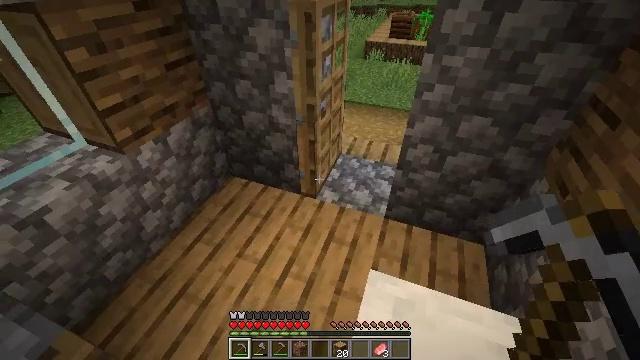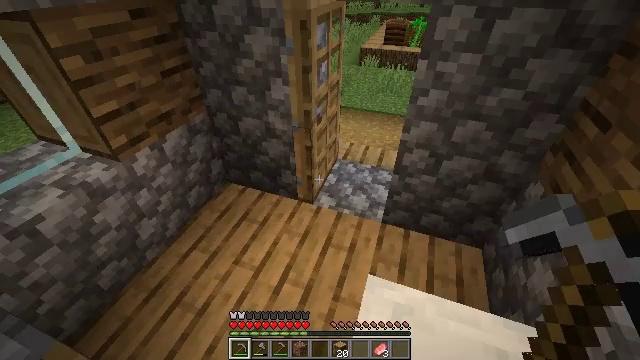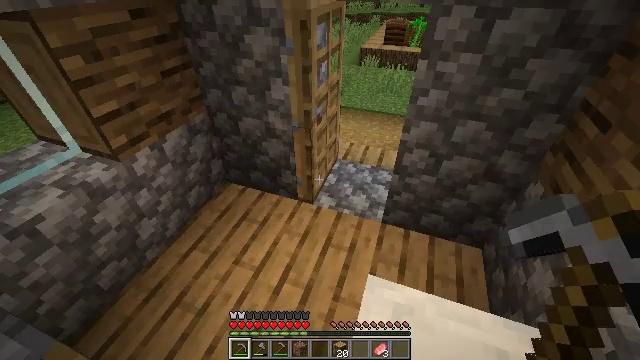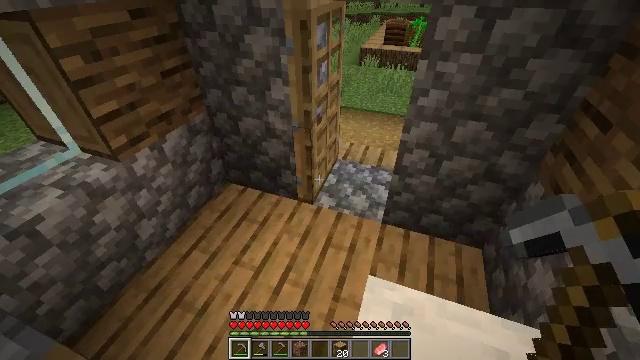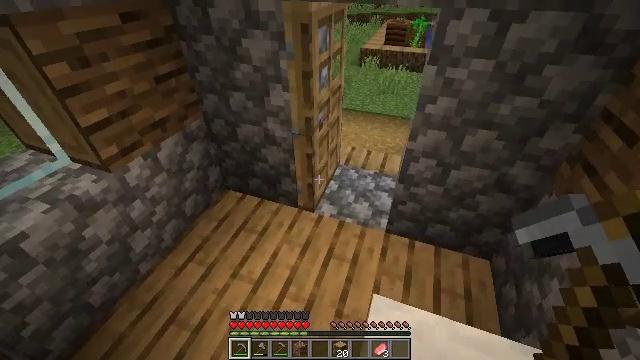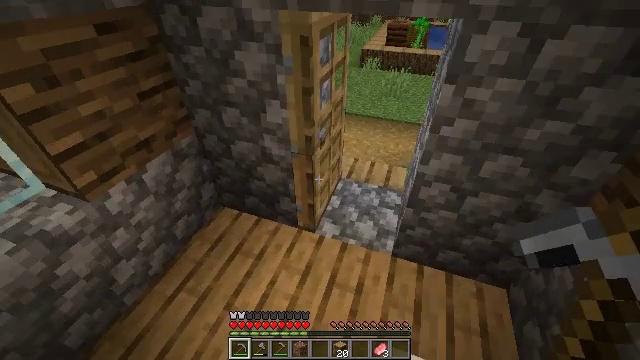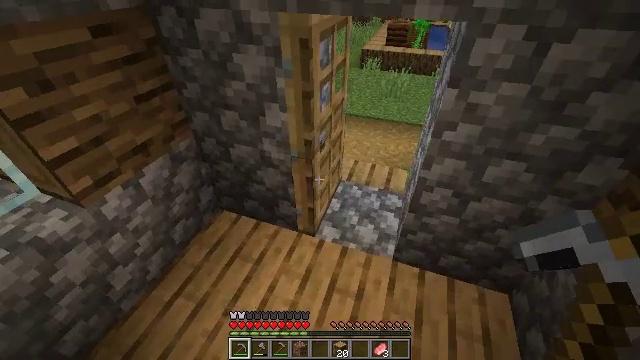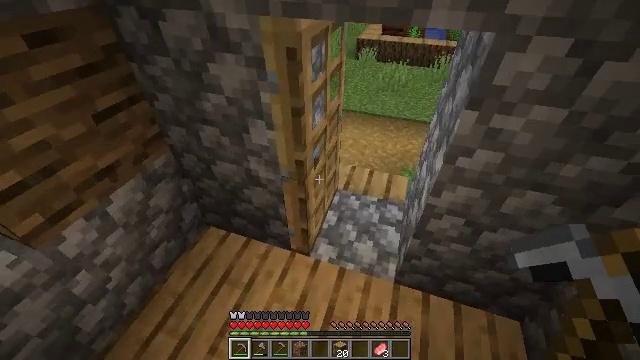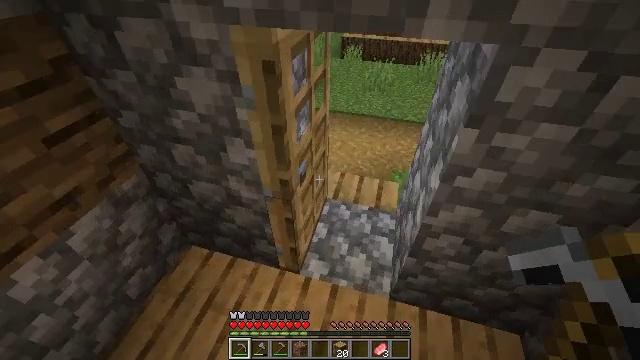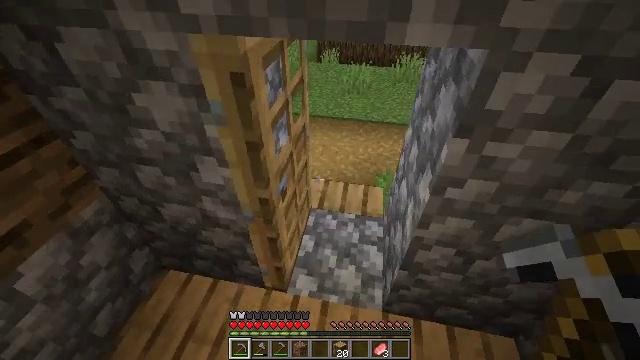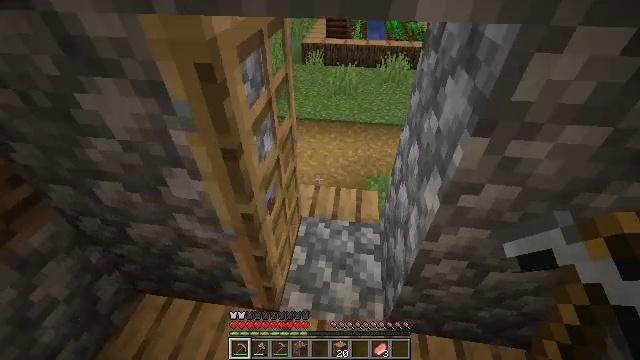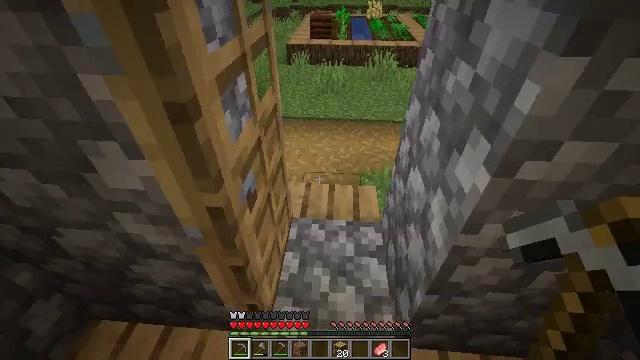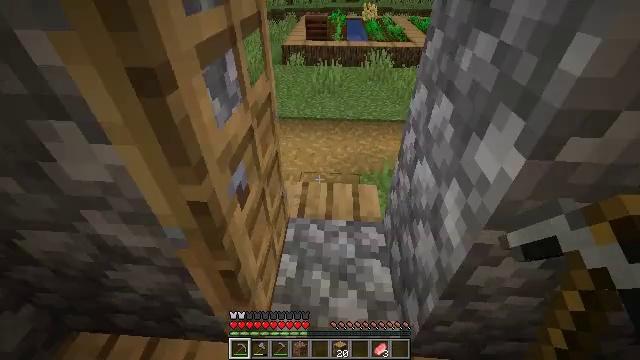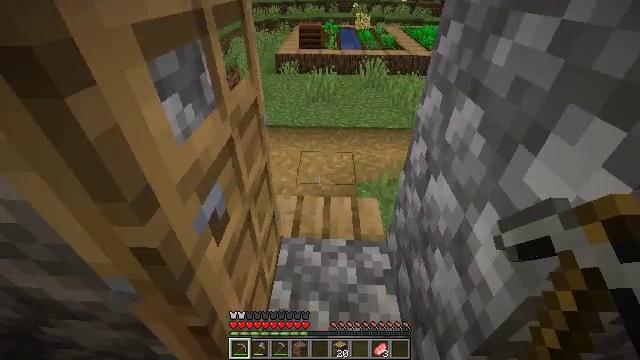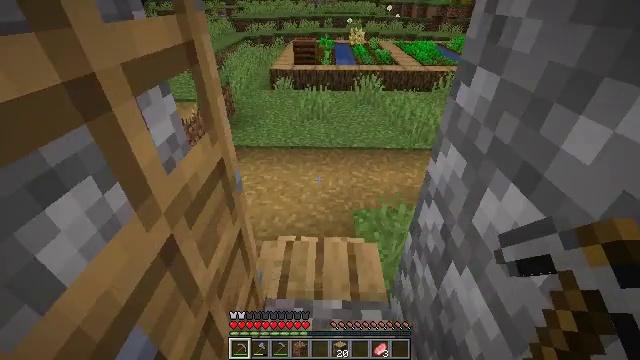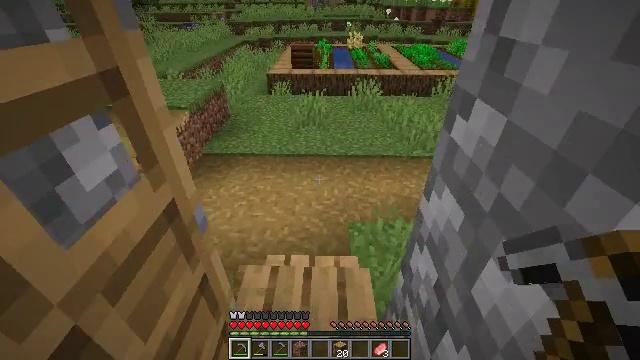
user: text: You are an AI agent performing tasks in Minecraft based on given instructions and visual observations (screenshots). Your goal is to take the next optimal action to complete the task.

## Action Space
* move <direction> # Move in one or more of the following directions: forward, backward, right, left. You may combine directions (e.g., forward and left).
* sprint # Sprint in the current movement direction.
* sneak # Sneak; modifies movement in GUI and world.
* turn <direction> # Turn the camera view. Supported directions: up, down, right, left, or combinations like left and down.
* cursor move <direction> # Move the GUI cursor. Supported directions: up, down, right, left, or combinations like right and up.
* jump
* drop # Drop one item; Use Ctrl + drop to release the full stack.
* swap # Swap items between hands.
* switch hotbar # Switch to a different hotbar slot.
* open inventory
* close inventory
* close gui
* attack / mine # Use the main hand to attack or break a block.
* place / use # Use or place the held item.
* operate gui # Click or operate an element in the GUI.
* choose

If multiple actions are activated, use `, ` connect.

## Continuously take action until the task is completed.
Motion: motion action
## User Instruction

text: Mine the stripped oak wood from a tree.
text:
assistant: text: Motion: turn up
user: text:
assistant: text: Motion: no_op
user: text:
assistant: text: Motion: move forward
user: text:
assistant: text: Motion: move forward
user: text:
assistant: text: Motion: move forward
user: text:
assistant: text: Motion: move forward
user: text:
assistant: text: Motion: move forward, turn right and down
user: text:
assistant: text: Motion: move forward, turn right
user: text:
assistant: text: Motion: move forward, turn right
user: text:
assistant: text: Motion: move forward, turn right
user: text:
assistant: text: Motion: move forward, turn right and up
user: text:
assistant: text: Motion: move forward
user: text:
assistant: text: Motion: move forward, turn right and up
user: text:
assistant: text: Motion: move forward and move right, turn up
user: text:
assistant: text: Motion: move forward and move right
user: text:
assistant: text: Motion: move forward and move right, turn left and up
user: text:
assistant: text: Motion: move forward, turn left
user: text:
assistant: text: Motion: move forward, turn left
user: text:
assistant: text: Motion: turn left
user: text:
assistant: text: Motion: turn left
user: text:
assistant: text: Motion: turn left
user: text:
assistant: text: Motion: turn left
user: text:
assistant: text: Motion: turn left
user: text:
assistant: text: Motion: turn left
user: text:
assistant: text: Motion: turn left
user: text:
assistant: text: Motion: no_op
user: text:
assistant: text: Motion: use / place
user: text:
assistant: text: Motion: use / place
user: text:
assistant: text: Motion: turn right and up, use / place
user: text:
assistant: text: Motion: turn right and up